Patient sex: M
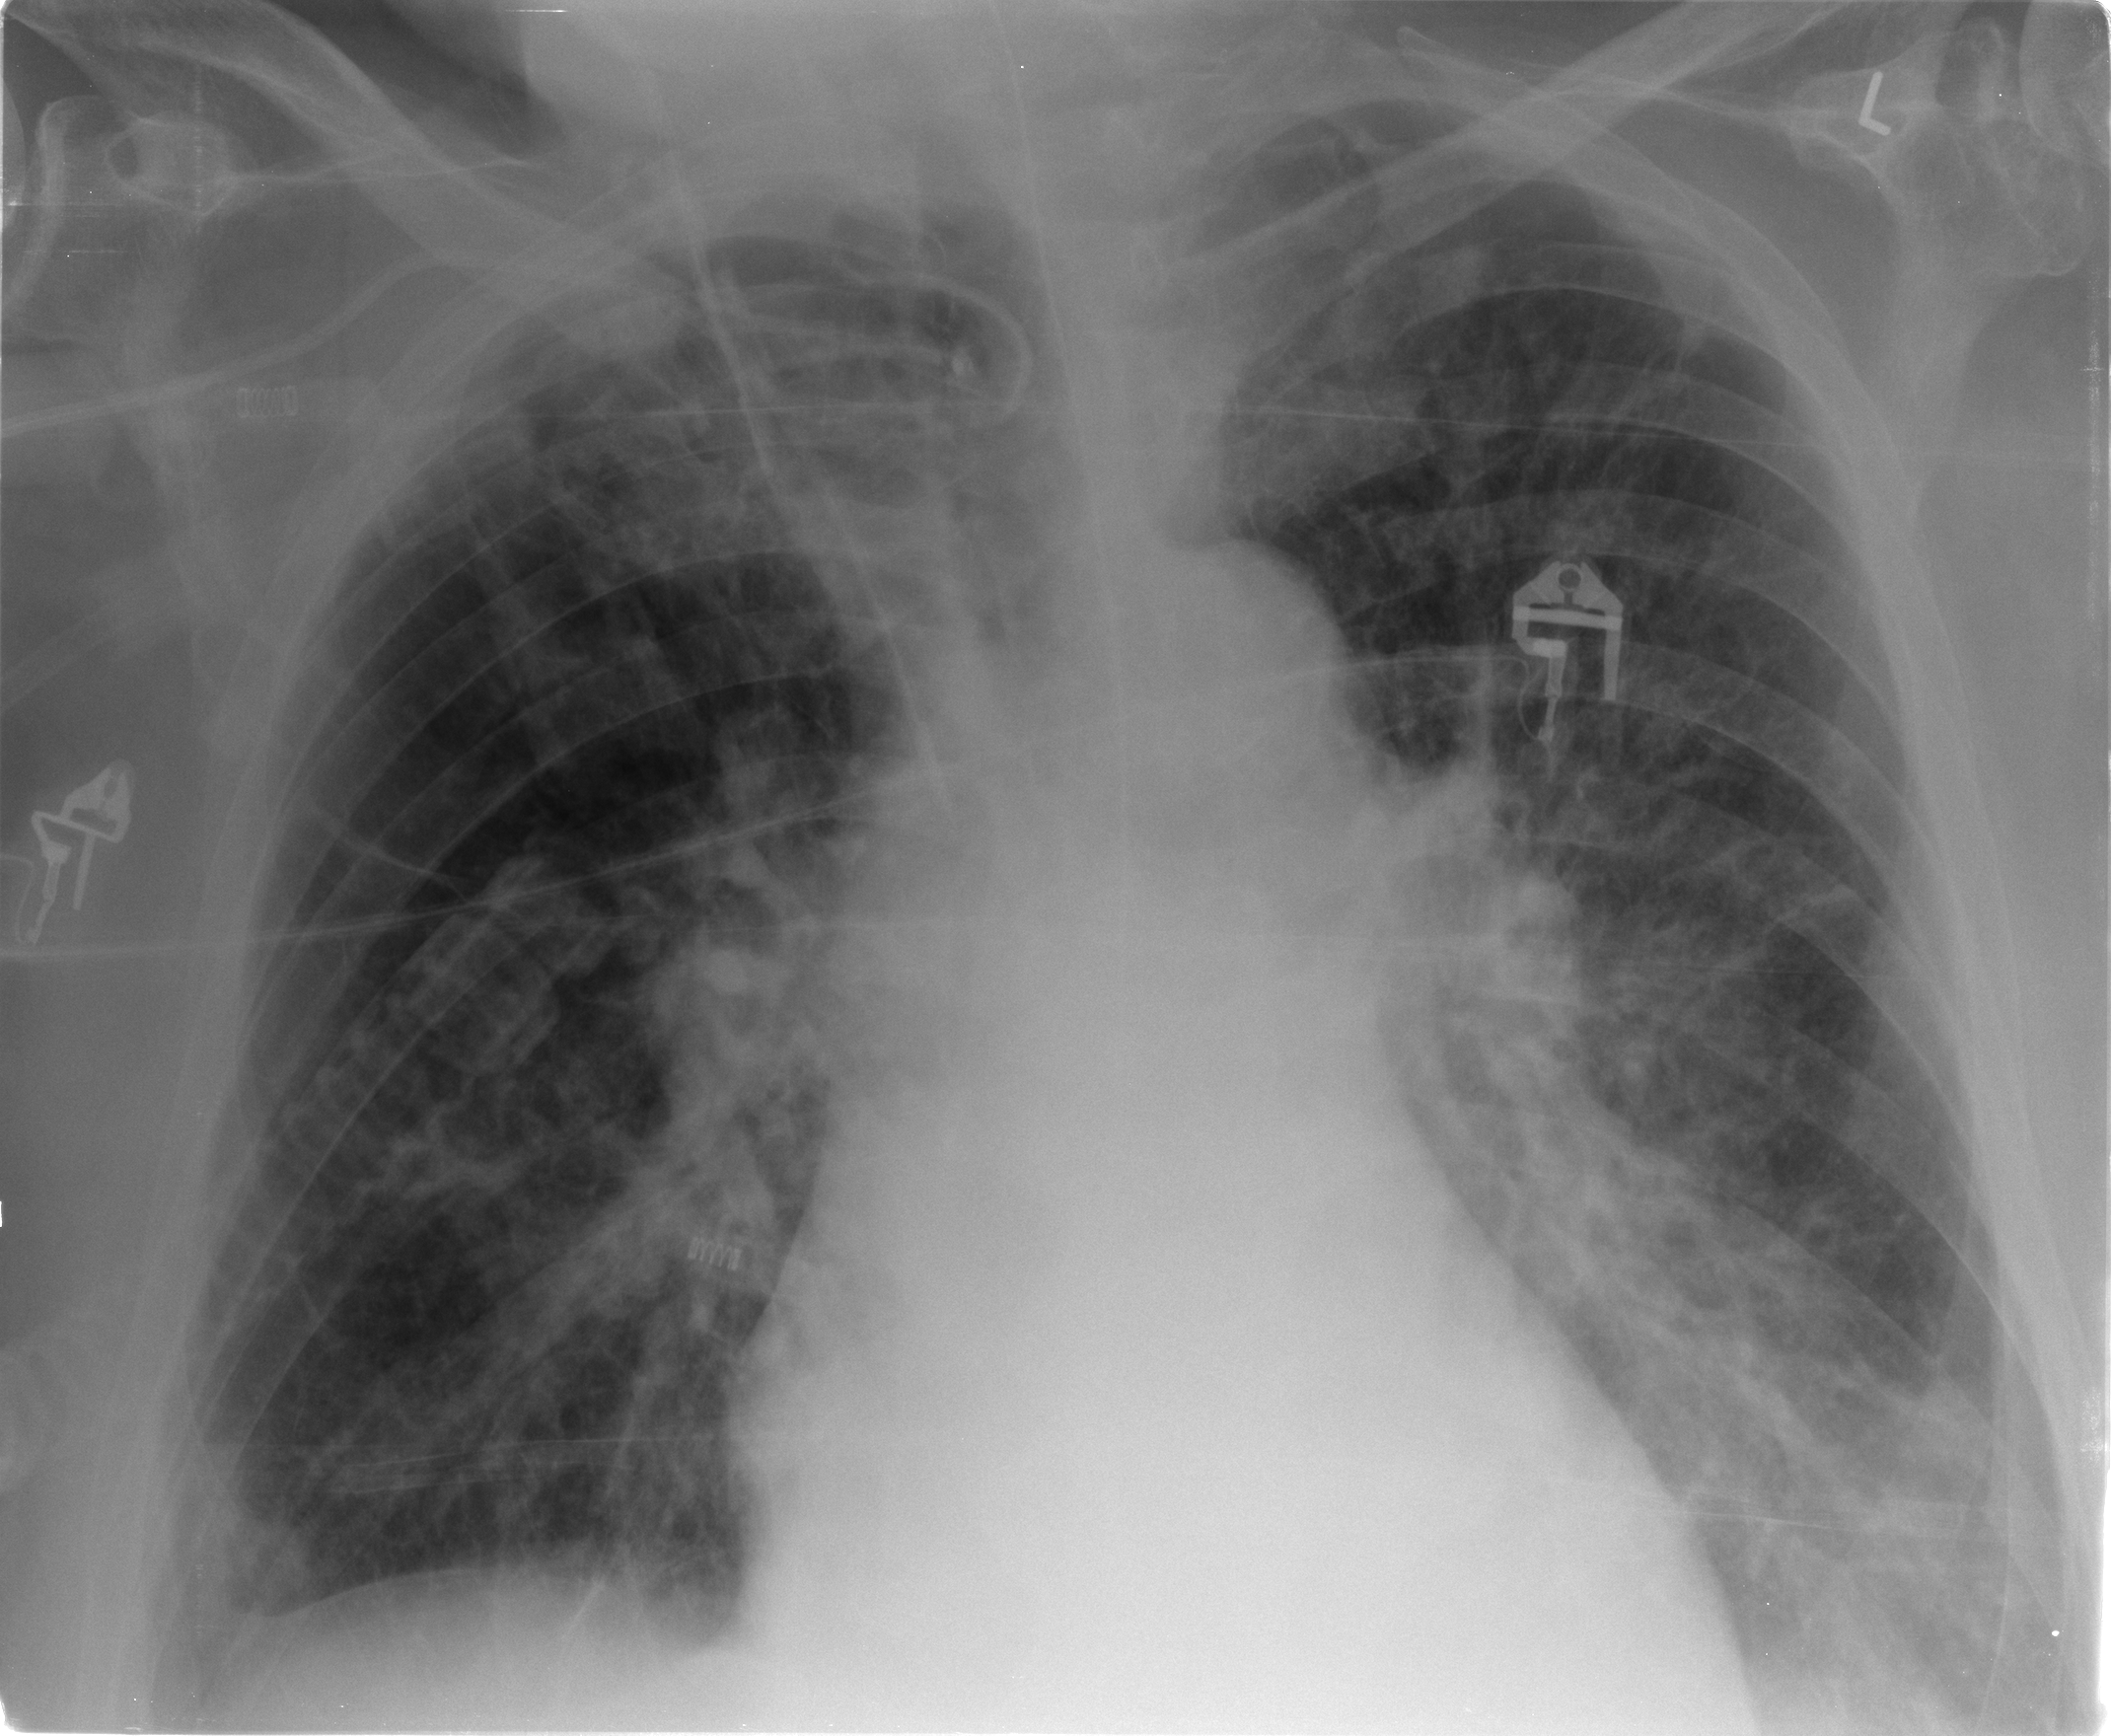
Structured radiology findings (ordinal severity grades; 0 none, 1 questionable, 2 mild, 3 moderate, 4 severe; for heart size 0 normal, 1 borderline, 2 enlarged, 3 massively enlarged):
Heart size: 2
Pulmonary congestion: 2
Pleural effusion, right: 1
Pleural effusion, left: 2
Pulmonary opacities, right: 2
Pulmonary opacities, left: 3
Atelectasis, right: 2
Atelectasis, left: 2